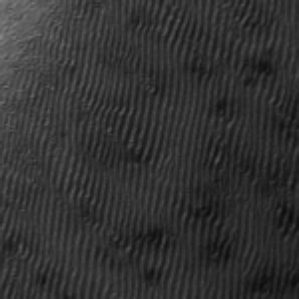
Label: frost